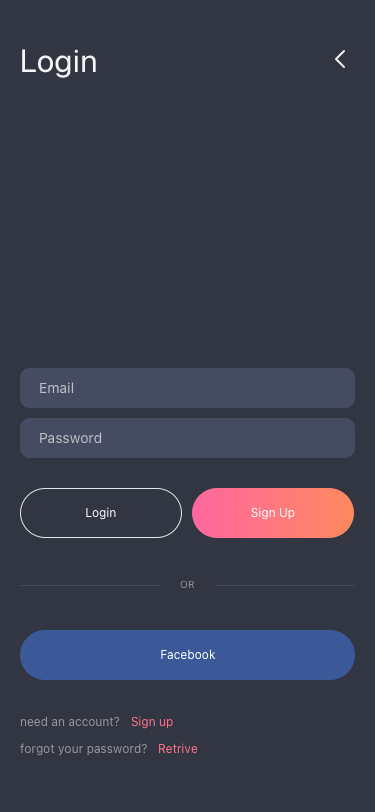
Text in this UI design:
forgot your password?
Retrive
need an account?
Sign up
OR
Login